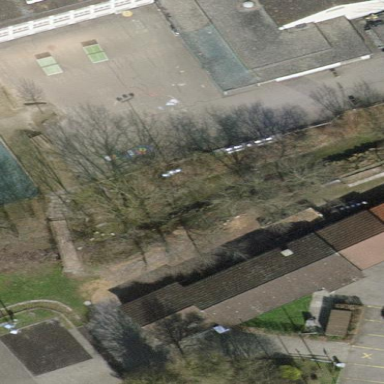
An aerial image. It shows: School building.